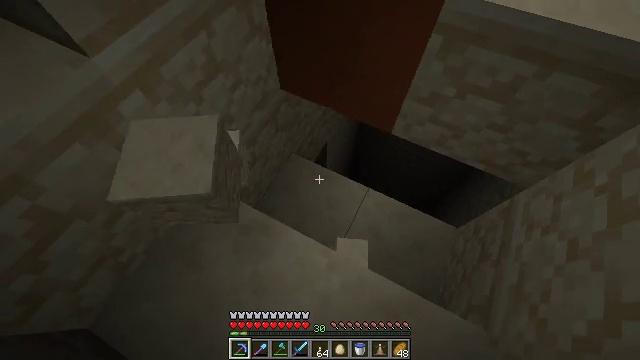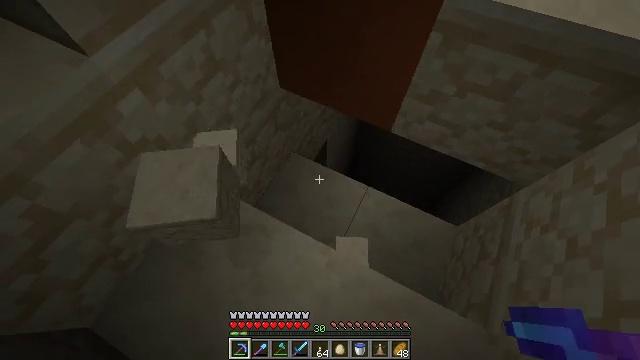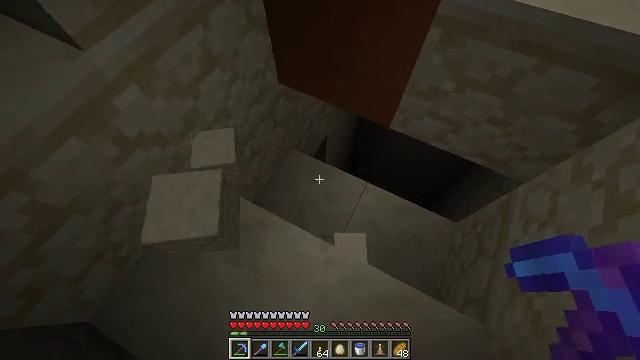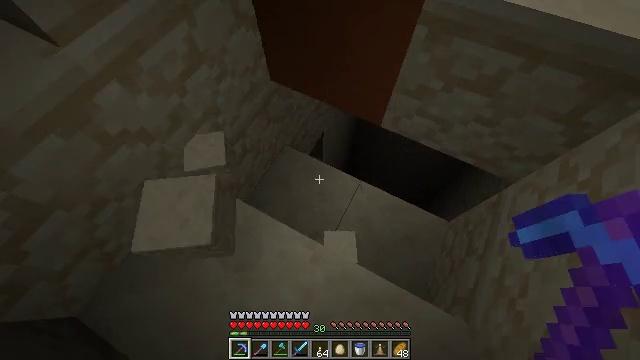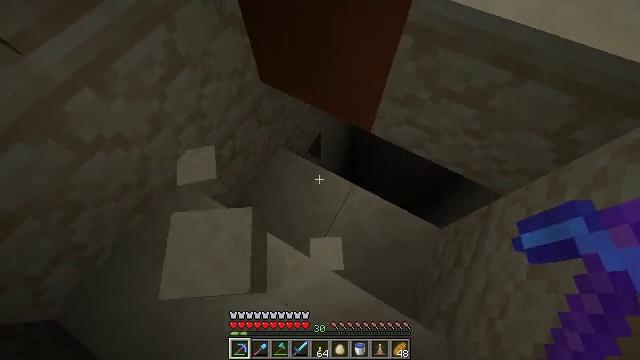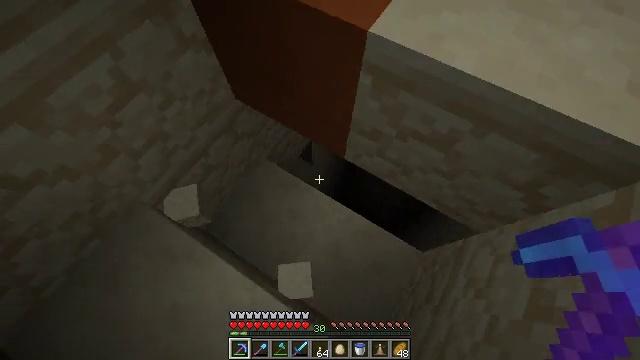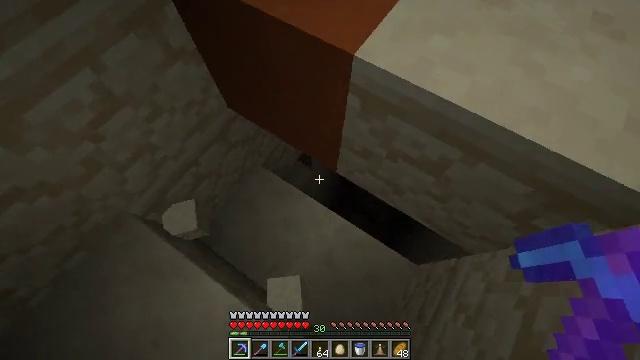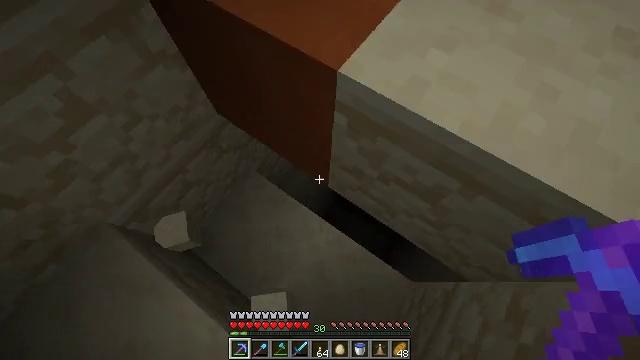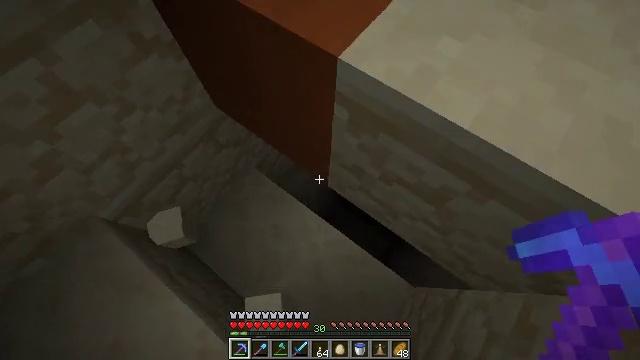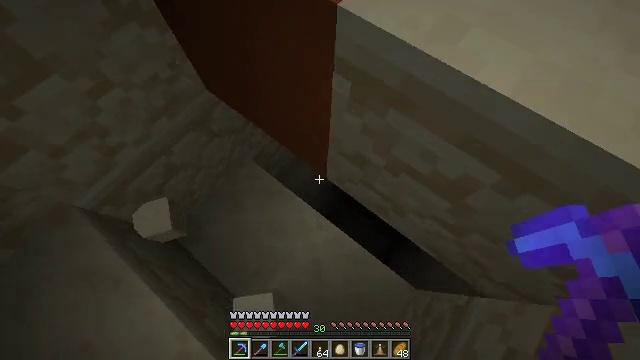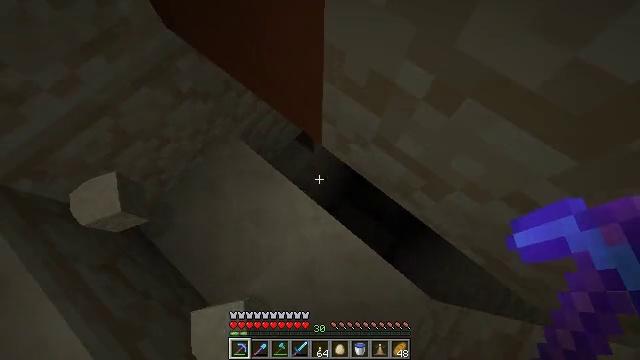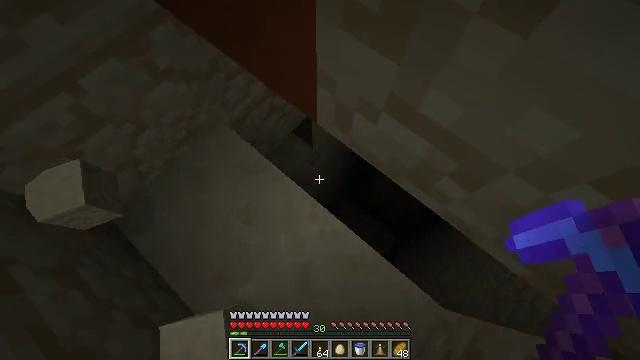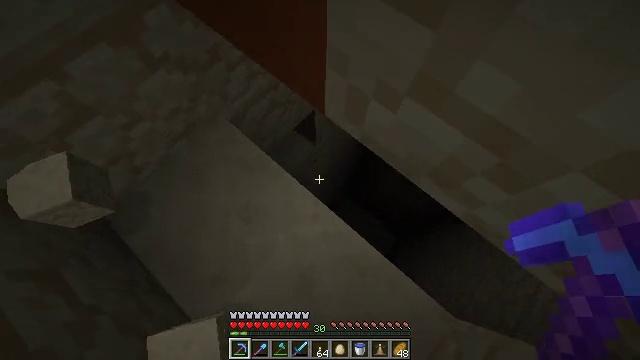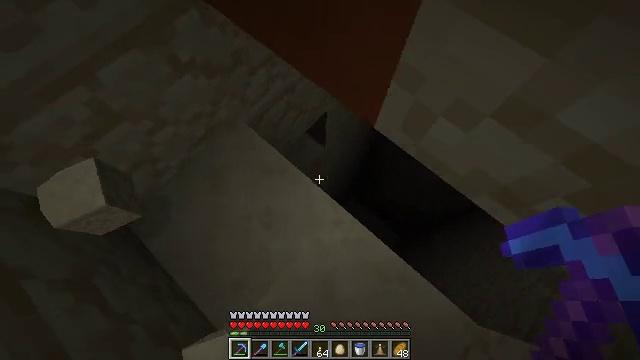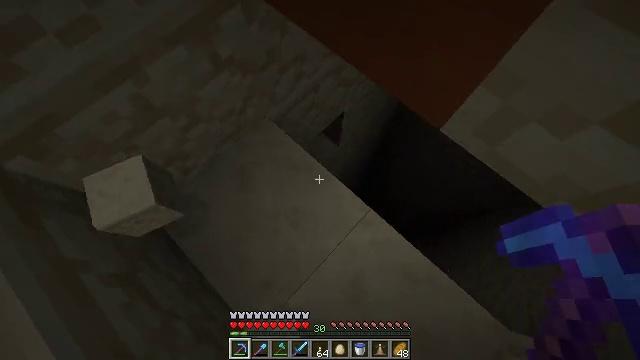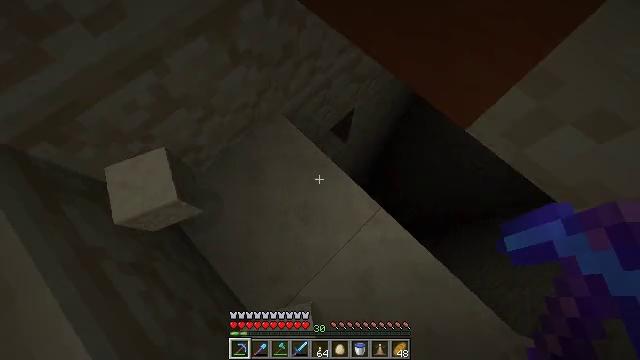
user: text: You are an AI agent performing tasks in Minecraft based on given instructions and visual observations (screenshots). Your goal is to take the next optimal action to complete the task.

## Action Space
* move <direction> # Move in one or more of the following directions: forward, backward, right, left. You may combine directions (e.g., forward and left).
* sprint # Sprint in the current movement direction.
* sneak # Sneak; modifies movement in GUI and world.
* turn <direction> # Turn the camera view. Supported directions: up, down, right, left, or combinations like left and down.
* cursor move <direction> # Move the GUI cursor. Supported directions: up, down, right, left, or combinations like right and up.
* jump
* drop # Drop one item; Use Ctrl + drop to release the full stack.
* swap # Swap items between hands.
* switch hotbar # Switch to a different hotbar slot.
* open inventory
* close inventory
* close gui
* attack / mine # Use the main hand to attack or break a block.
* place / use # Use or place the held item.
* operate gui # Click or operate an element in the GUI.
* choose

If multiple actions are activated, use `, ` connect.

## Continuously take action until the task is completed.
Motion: motion action
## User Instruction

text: Gather sandstone from the desert.
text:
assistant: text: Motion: no_op
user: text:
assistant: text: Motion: move right
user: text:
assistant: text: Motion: move forward and move right
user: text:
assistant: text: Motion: move forward and move right, turn left and down
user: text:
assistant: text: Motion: move forward and move right, turn left
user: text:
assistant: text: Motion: move forward, turn left
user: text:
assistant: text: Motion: turn left
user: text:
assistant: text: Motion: turn left
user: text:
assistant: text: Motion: turn left
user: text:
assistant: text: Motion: turn left
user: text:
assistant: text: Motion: no_op
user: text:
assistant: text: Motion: move left
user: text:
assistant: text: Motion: move left
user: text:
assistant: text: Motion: move left, turn left
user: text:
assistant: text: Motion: move left, turn left
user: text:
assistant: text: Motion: turn left
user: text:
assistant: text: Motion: turn left
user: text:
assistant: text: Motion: turn left
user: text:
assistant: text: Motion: no_op
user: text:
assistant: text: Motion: no_op
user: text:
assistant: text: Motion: turn left
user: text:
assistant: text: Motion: turn left
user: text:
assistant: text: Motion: turn left and up
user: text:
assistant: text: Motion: no_op
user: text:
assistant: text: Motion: no_op
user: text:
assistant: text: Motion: no_op
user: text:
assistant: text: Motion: no_op
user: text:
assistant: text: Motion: turn left
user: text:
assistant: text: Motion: turn left and up
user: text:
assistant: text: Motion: turn left and up